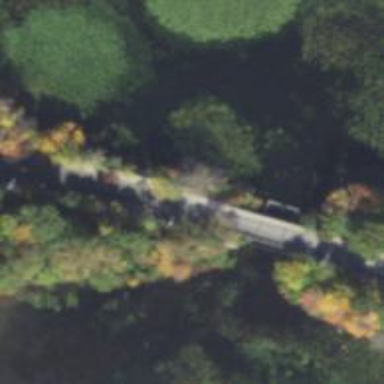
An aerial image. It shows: Tertiary road passing over bridge.